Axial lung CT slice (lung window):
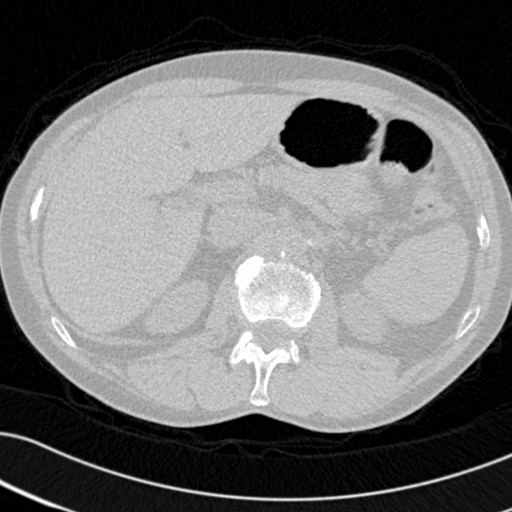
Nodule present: no